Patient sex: M
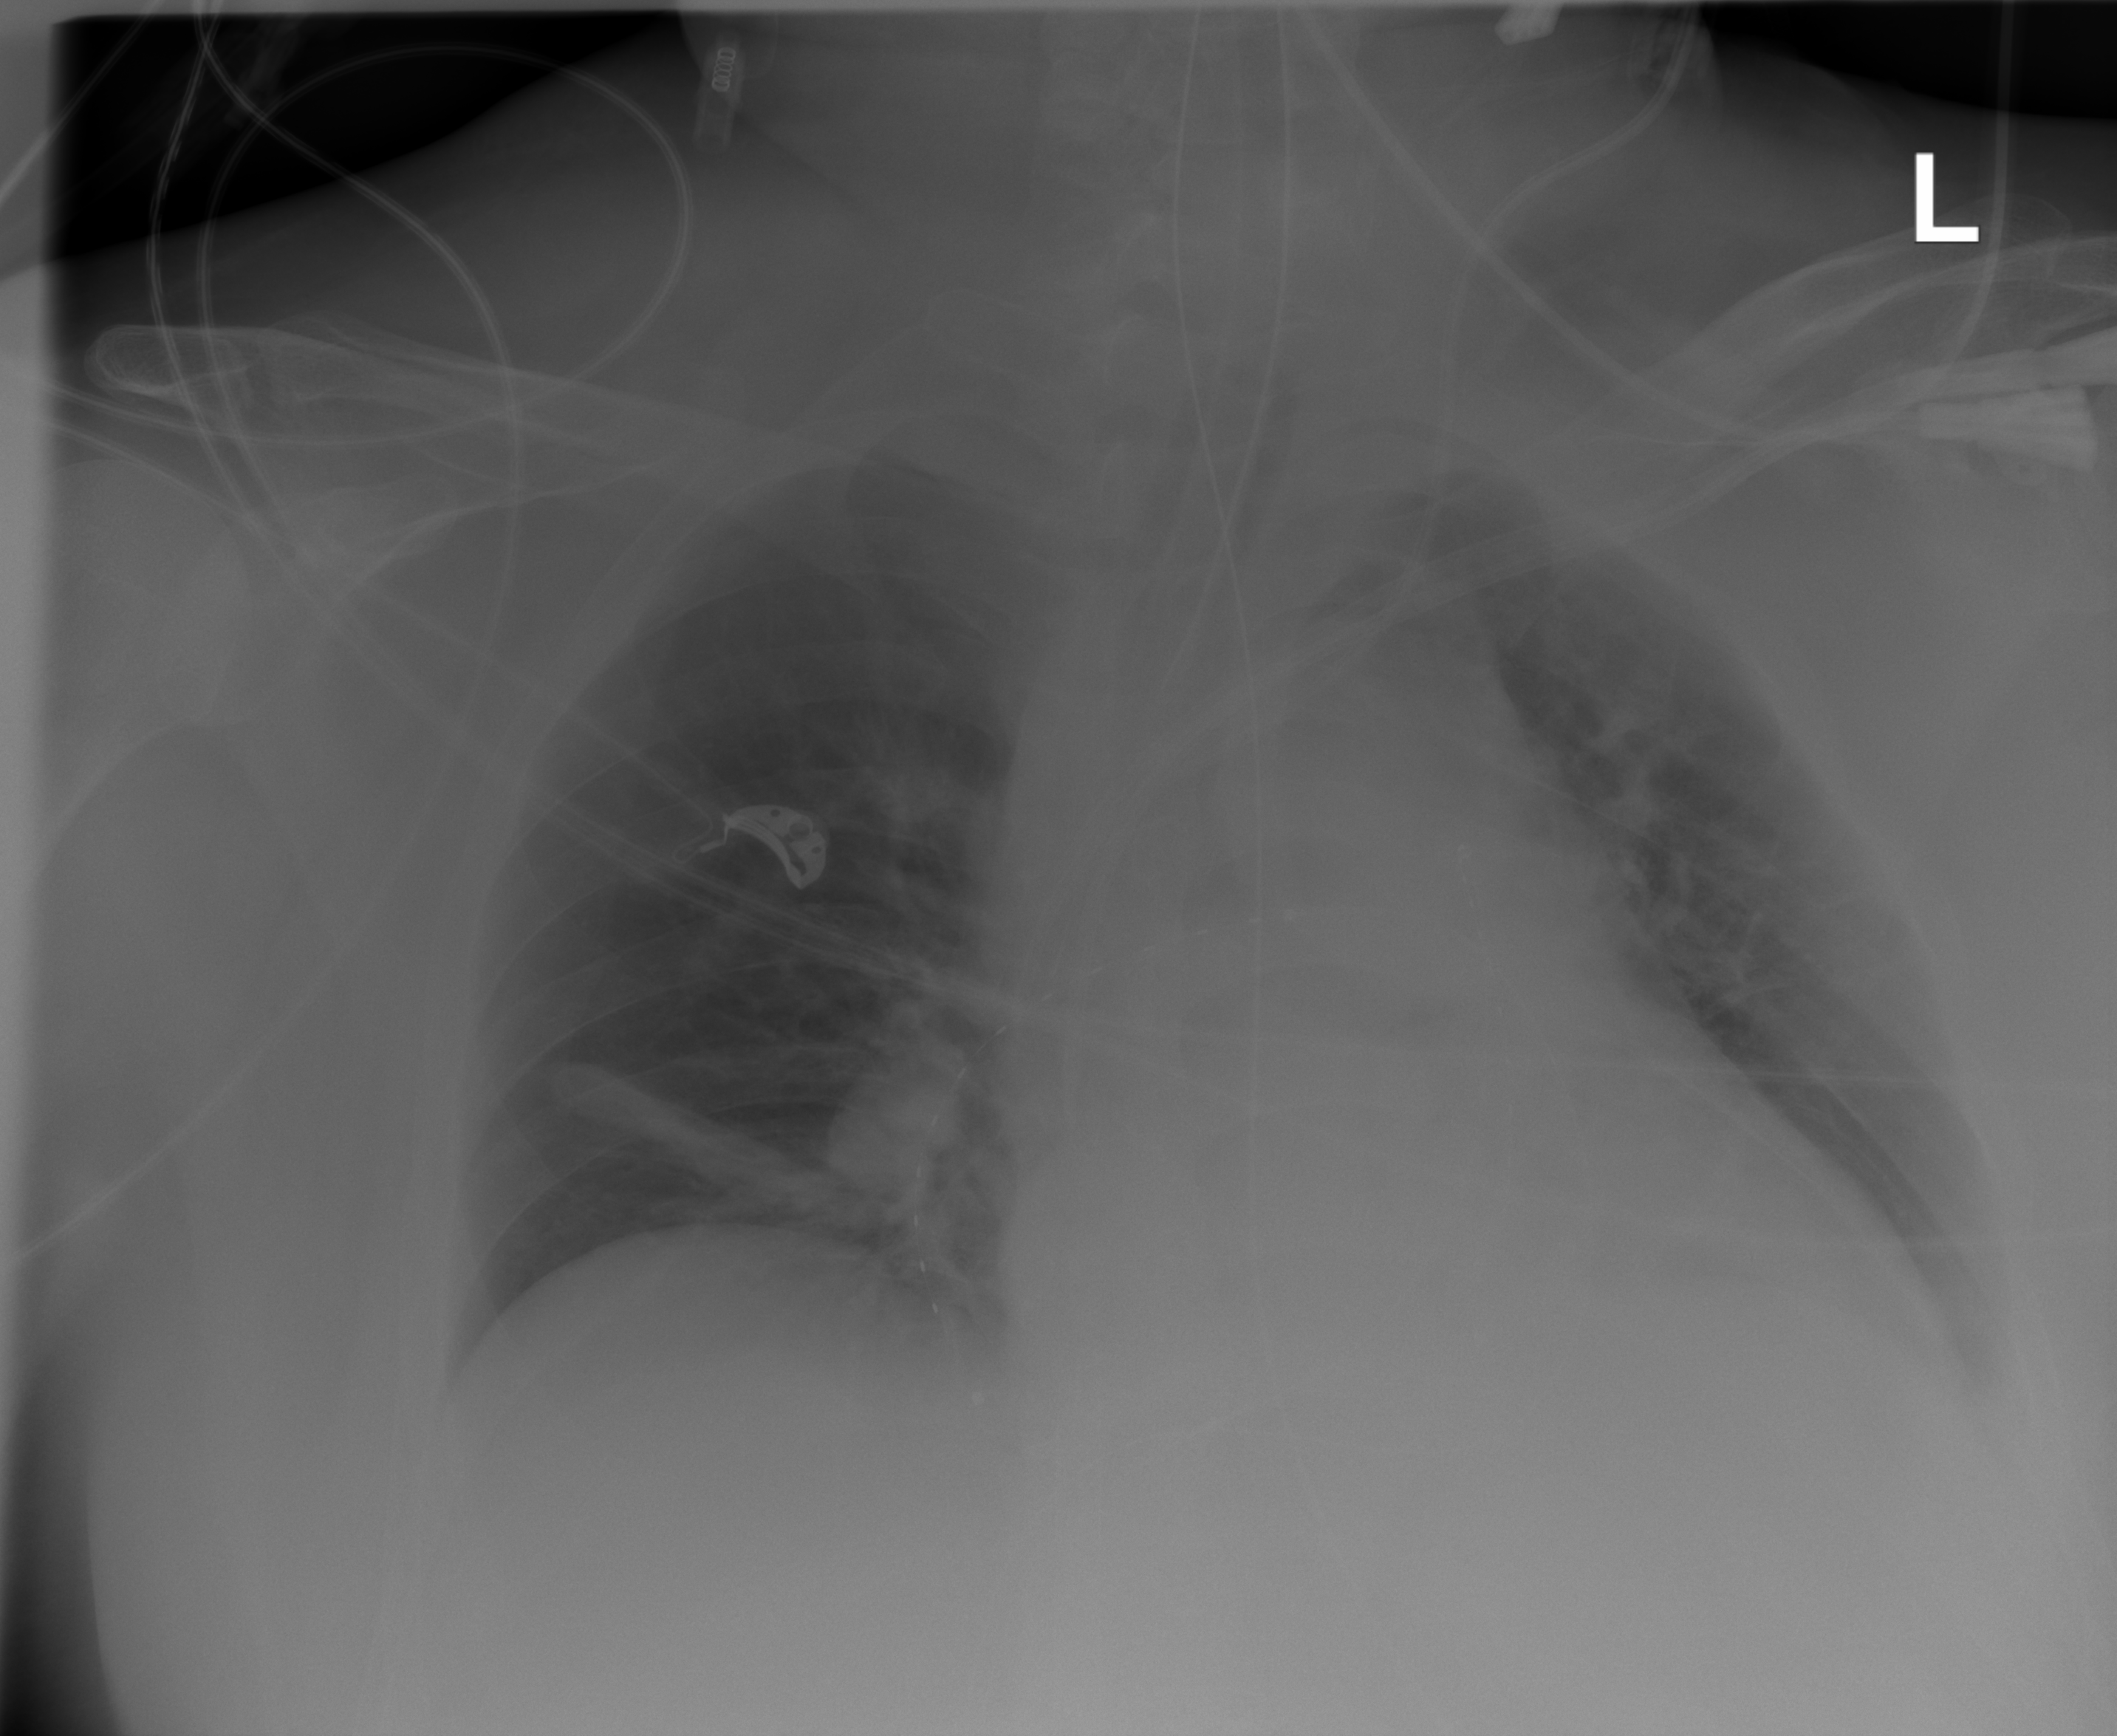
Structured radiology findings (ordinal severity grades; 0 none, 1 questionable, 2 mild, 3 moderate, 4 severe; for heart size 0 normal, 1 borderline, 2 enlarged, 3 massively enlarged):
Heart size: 2
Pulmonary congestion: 0
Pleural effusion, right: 0
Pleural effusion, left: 2
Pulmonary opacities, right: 0
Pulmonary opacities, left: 0
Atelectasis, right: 2
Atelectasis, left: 2